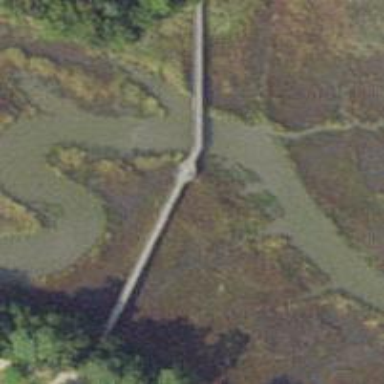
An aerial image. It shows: Footway on bridge.